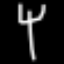
Label: fork